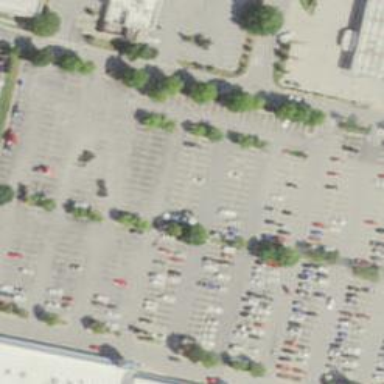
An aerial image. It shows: Trolley bay.